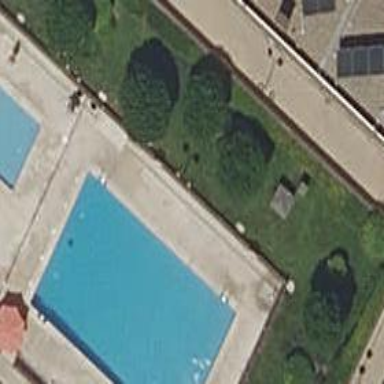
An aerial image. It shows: Swimming pool located in leisure land.